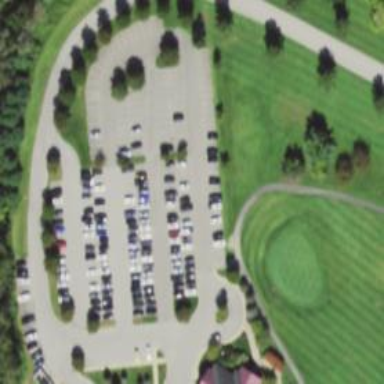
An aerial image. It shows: Path designated for golf carts.